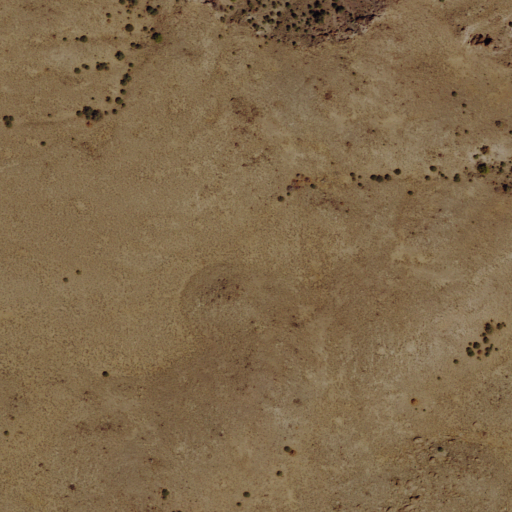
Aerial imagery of plain(s) in Nevada named Sheep Flat containing shrub and evergreen forest